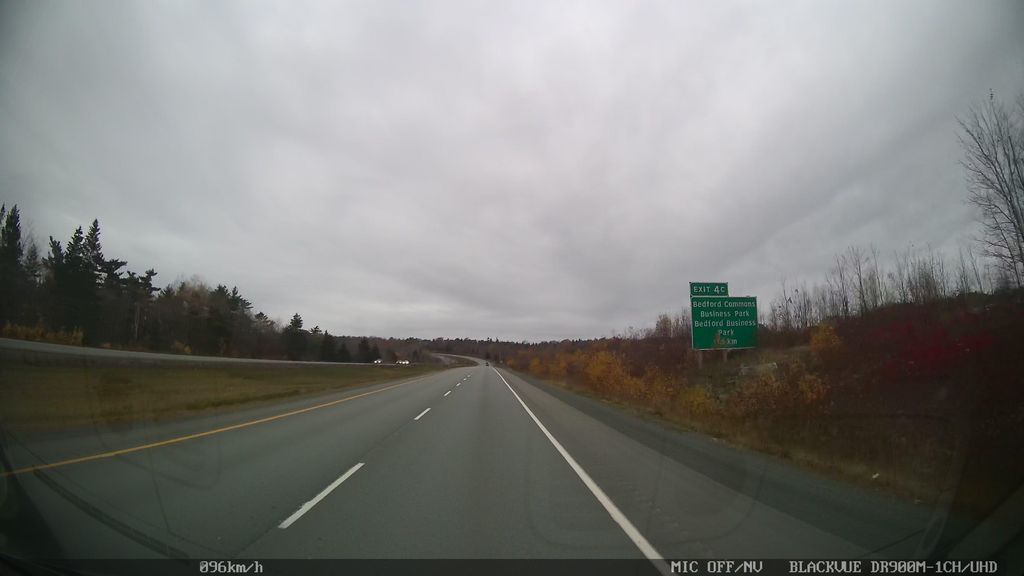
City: halifax